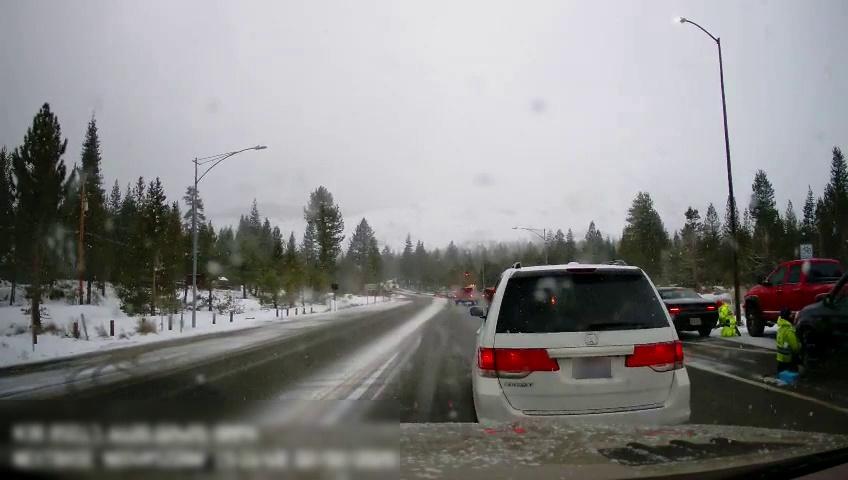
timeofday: Day
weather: Snowy
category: Drivable Space
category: Vehicles | Van
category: Vehicles | SUV
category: Vehicles | Truck
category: Pedestrians
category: Pedestrians
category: Vehicles | Car
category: Vehicles | SUV
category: Vehicles | Truck
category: Lanes | Current Lane
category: Lanes | Alternate Lane
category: Lanes | Alternate Lane
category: Lanes | Alternate Lane
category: Traffic | Signs